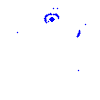
Particle: electron